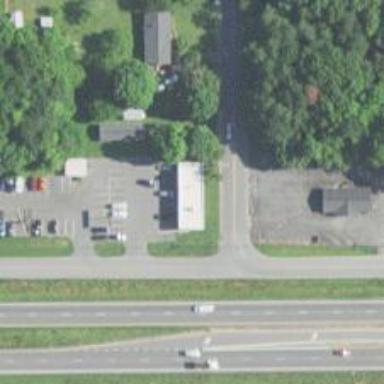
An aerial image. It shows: Car rental facility.